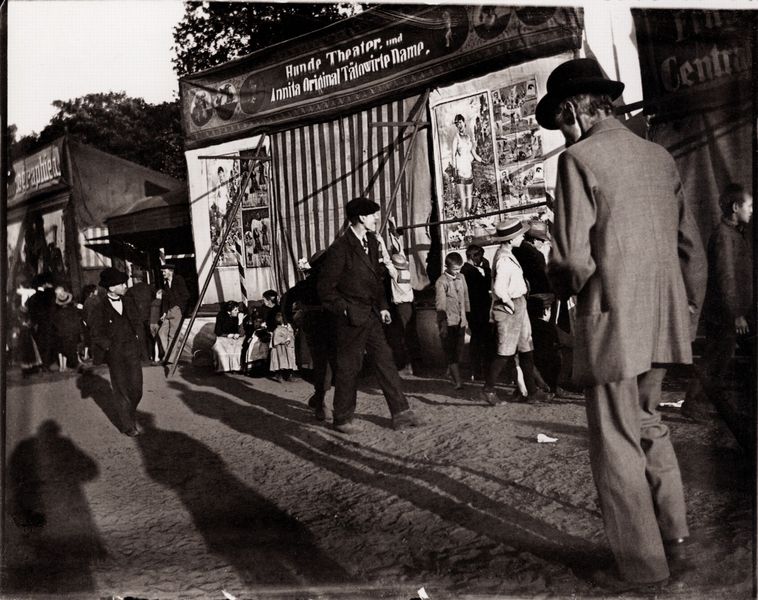
Titel: Vor dem Hunde-Theater
Künstler: Heinrich Zille
Schlagwörter: baum, himmel, mann, schatten, weiß, bäume, menschen, sand, abend, frau, grau, hut, hüte, jahrhundertwende, licht, männer, schwarz, strasse, szene, dame, gebäude, haus, hunde, weg, herren, andrang, anzug, anzüge, hose, jacke, kappe, mütze, bild, vorhang, erde, sonne, boden, kind, publikum, theater, esel, kinder, deutschland, schrift, bilder, passanten, pflaster, jungen, hemden, ausflug, markt, platz, werbung, wagen, vergnügen, inschrift, gestreift, streifen, junge, warten, fliege, geschlossen, freude, schauspiel, foto, fotografie, photographie, wände, fussboden, schild, schwarzweiss, staub, plakat, mäntel, schlange, zirkus, jahrmarkt, sonntag, variete, photo, stäbe, fotographie, zelt, plakate, rummel, circus, buden, stände, markisen, kirmes, rummelplatz, schausteller, volksfest, flaneur, basar, bude, anschläge, flohmarkt, s/w, event, attraktion, zille, heinrich, hundetheater, plärrer, schaubude, schaubuden, kirmeswagen, jahrmarktbuden, anstellen, ss, 1900, 1880, tätowierte dame, tätowierte, sensationen, tätowirte dame, theater hundetheater, jahtmarkt, jahrmarktbude, schlangestehen